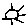
Label: sun